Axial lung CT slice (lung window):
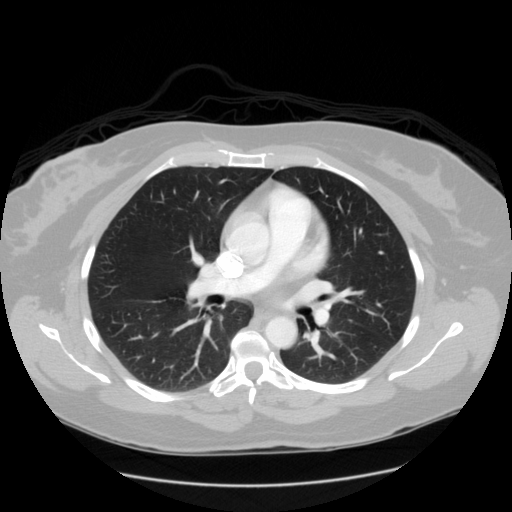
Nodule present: no